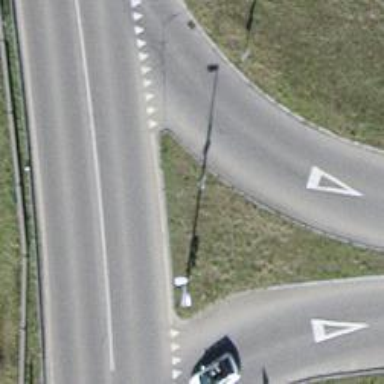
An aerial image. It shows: Secondary link road with asphalt surface.